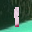
Label: 1